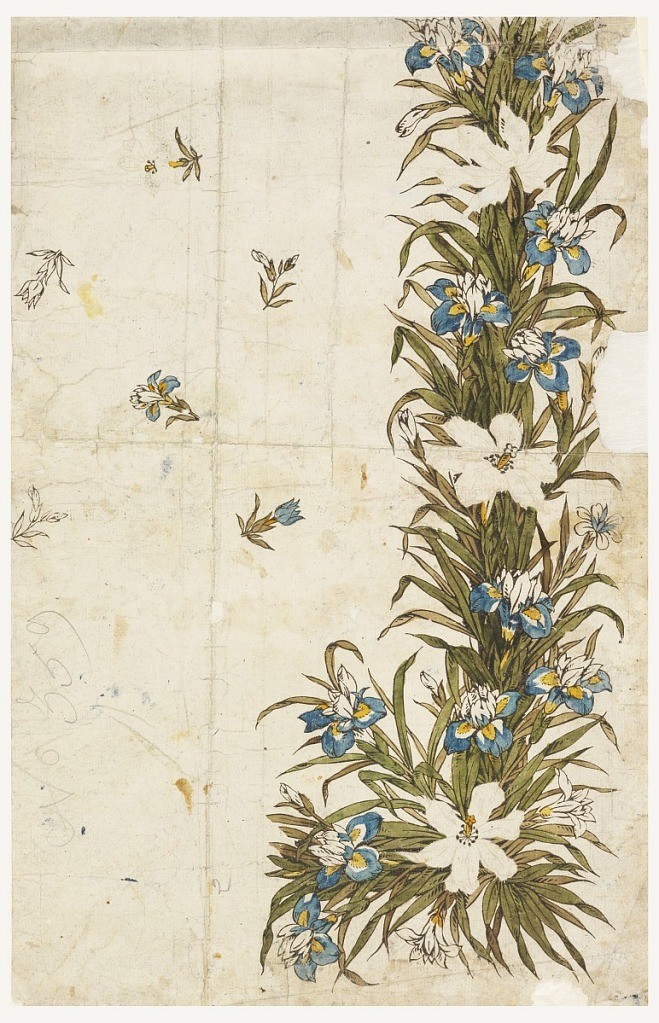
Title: Trial-proof for a printed vertical border
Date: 1780–1800
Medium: Brush and watercolor on paper
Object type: Drawing
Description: Right, blue and yellow iris blooms (some printed without color) rise vertically among heavy foliage; left, scattered flowers (some indicated in outline only).